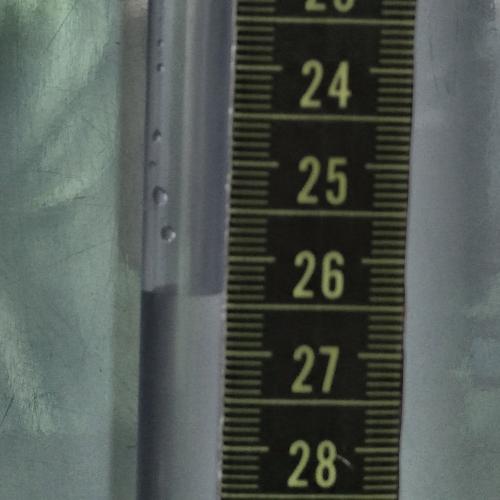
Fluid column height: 26.4 cm